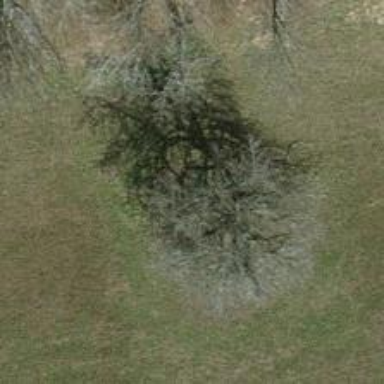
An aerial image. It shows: Urban area featuring tree as natural element.